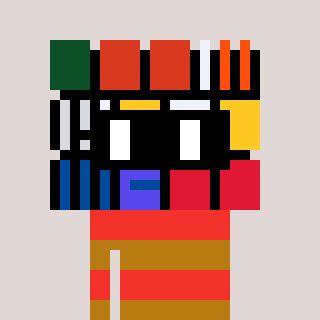
a pixel art character with square black glasses, a abstract-shaped head and a gold-colored body on a warm background